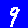
Digit: 9